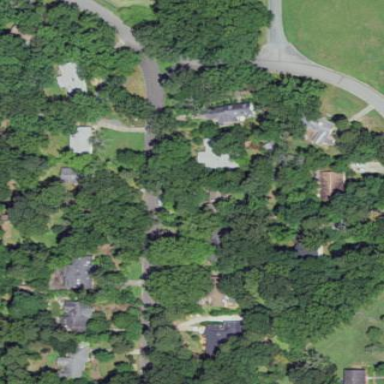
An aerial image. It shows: Residential area within neighborhood.